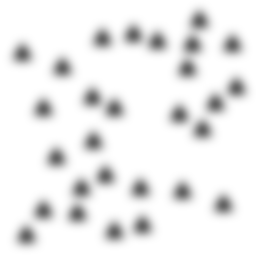
Squares: 0
Triangles: 28
Stars: 0
Total shapes: 28